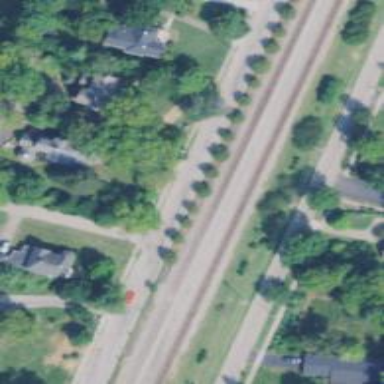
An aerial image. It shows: Marked crossing with lines on the road.